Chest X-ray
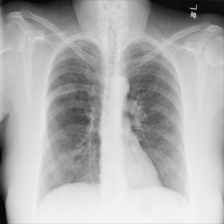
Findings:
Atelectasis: negative
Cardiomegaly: negative
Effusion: negative
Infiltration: negative
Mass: negative
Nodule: negative
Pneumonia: negative
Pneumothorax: negative
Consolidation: negative
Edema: negative
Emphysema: negative
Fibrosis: negative
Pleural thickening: negative
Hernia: negative